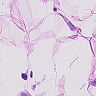
Metastatic tissue present: no